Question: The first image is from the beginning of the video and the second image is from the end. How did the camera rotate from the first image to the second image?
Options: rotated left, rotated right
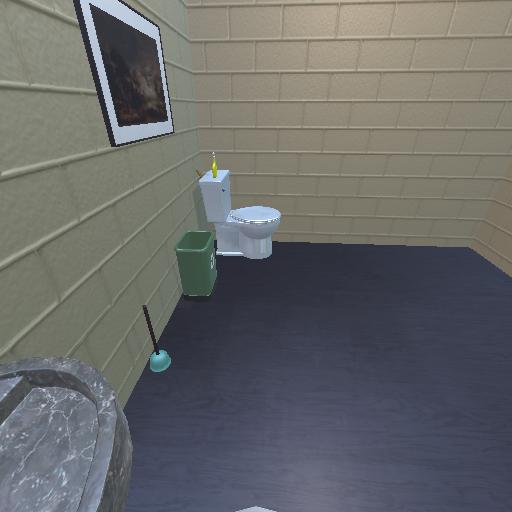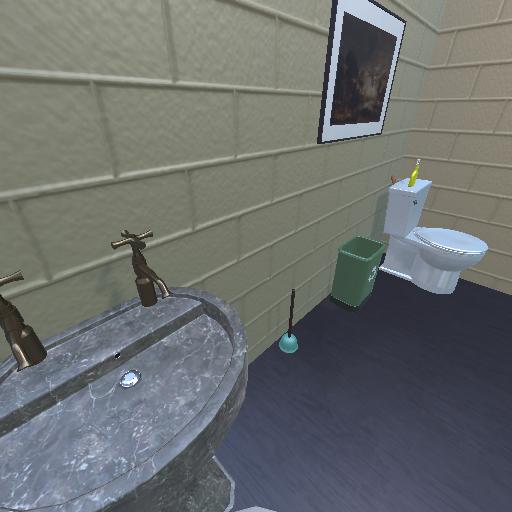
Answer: rotated left